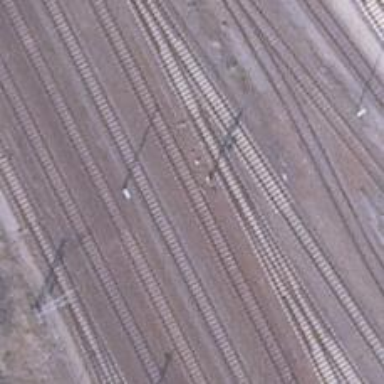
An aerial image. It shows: Railway signal.